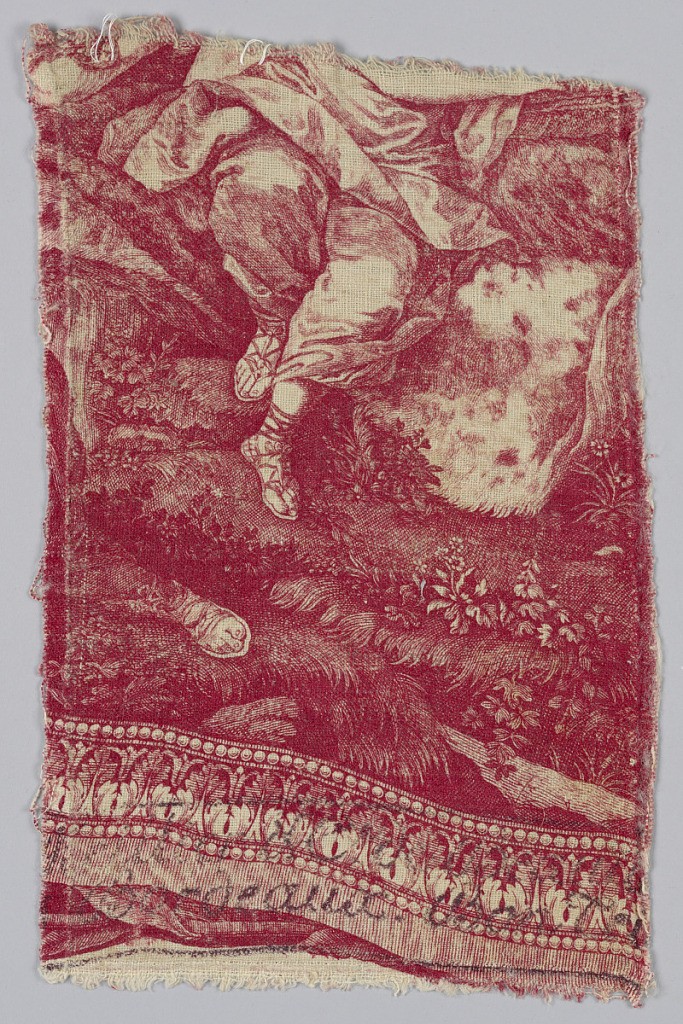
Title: Telemachus and Calypso
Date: ca. 1790
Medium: cotton Technique: printed by engraved plate and by block on plain weave
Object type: Fragments with partial chef
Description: Four fragments coming from the bolt end of this fabric. Each fragment has the partial markings of a chef on it.